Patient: sex M, age 61
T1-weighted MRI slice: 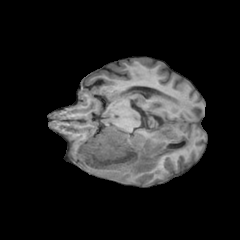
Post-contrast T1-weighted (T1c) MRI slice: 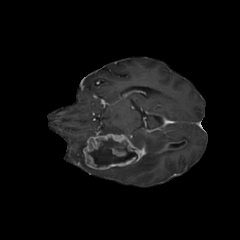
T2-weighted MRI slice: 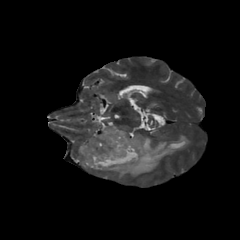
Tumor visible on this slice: yes
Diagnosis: Glioblastoma, IDH-wildtype
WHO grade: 4